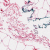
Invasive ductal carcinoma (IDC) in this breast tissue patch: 0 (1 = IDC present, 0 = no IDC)